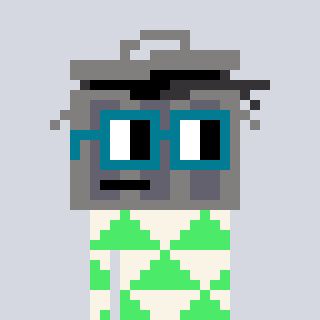
a pixel art character with square dark green glasses, a trashcan-shaped head and a teal-colored body on a cool background